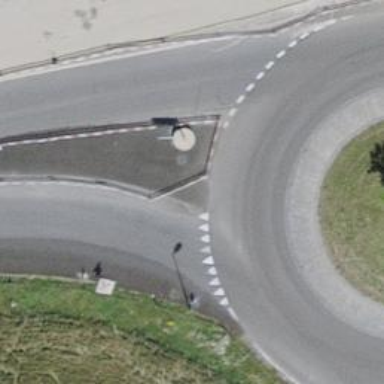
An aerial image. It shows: Secondary road with asphalt surface leading to roundabout.